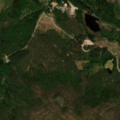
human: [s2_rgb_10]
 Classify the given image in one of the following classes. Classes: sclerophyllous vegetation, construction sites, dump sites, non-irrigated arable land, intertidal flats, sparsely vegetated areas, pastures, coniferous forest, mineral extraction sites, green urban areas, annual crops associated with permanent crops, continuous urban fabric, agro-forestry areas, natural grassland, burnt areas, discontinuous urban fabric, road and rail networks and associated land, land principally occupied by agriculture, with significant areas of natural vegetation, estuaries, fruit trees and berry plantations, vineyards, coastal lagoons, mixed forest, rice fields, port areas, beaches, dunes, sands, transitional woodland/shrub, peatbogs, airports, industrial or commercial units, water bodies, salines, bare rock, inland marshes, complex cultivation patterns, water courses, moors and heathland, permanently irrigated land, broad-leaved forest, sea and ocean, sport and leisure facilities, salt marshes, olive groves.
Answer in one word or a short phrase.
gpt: coniferous forest, mixed forest, transitional woodland/shrub